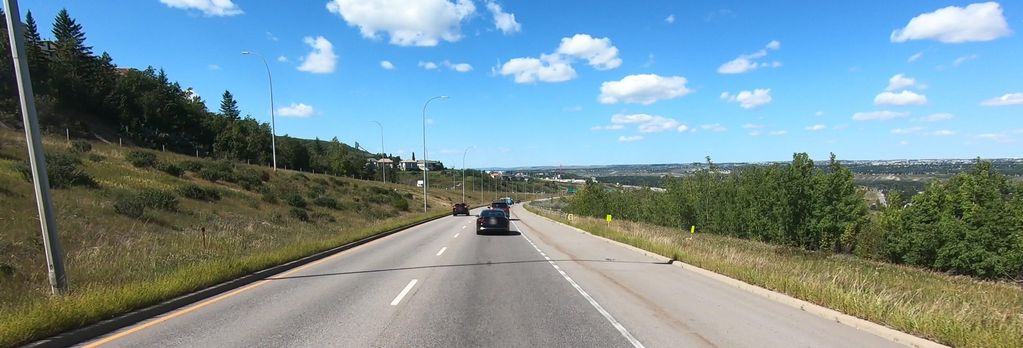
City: calgary